Field crop: maize
Growth stage: 2
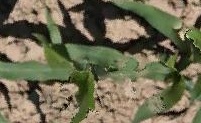
Species: maize